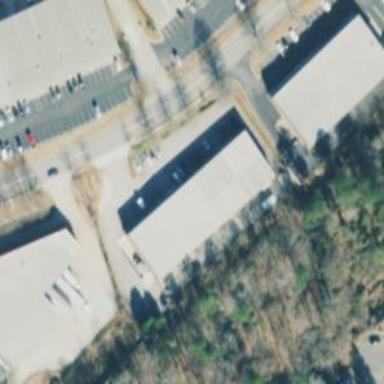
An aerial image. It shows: Parking area.